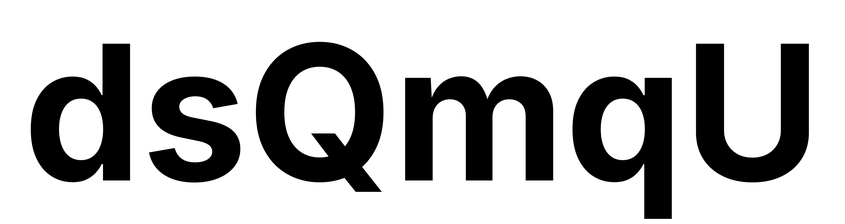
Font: Inter_Bold